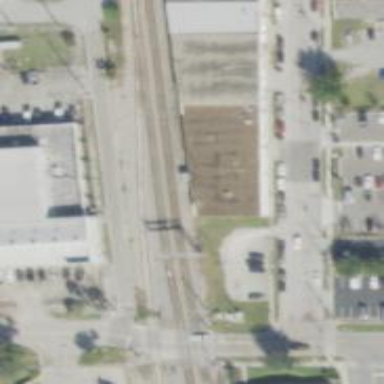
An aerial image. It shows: Outdoor signal box along the railway.